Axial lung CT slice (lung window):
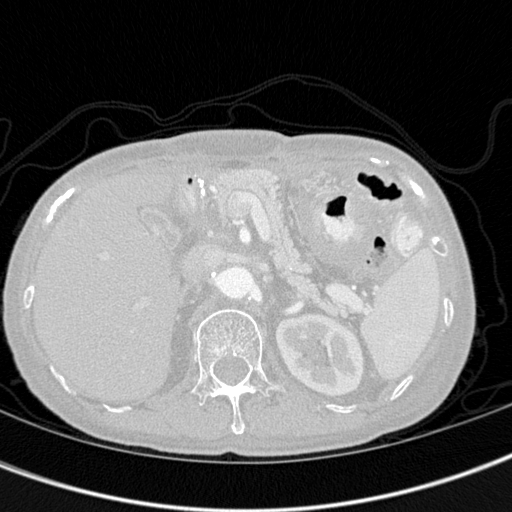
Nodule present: no